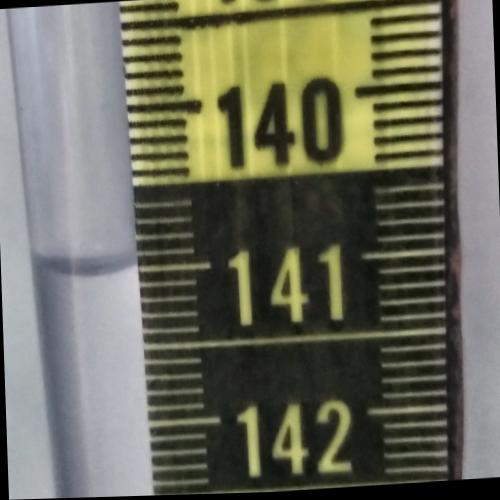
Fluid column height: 141.0 cm